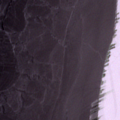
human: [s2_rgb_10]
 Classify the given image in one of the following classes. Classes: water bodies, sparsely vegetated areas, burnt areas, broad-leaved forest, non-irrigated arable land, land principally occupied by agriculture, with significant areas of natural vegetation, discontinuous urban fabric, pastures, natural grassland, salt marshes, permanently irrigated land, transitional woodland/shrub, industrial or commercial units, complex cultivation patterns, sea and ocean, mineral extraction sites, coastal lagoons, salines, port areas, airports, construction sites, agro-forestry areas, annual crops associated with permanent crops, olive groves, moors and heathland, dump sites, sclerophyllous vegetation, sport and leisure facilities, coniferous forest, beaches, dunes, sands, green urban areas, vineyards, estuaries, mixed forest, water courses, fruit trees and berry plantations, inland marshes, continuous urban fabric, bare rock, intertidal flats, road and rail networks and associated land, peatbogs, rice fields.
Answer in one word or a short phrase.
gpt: sea and ocean